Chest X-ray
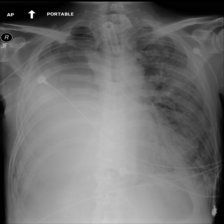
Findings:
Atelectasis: negative
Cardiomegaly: negative
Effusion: positive
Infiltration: positive
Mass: negative
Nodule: negative
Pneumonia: negative
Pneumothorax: negative
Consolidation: negative
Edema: negative
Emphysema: negative
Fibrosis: negative
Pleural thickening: negative
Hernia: negative